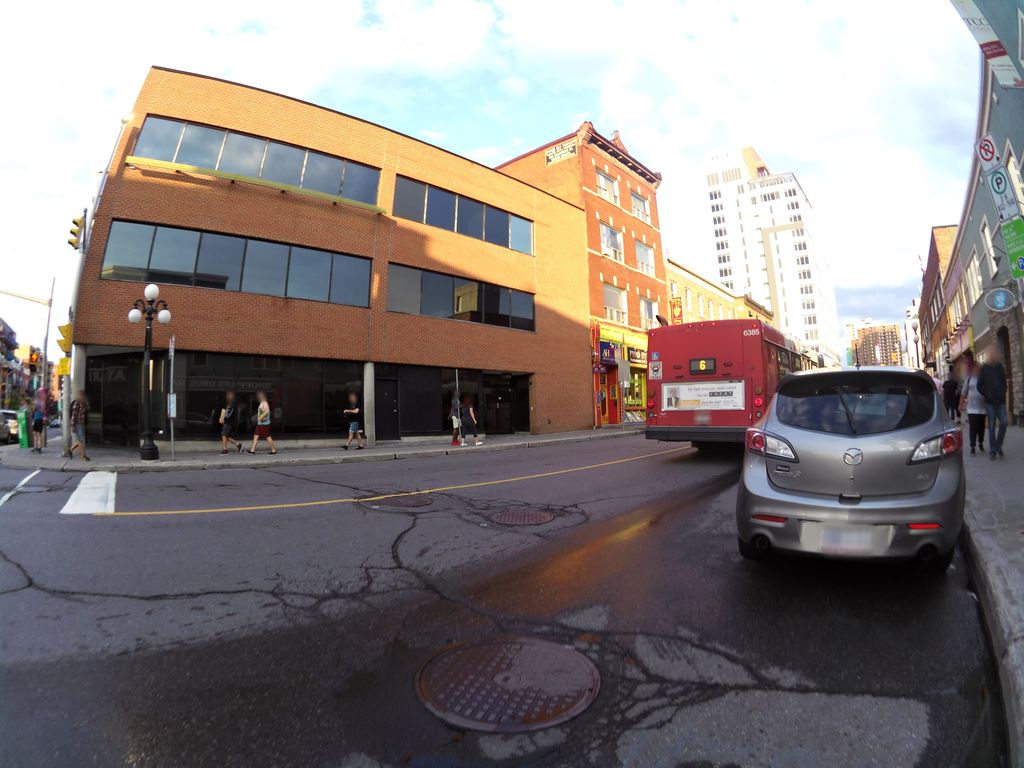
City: ottawa-gatineau